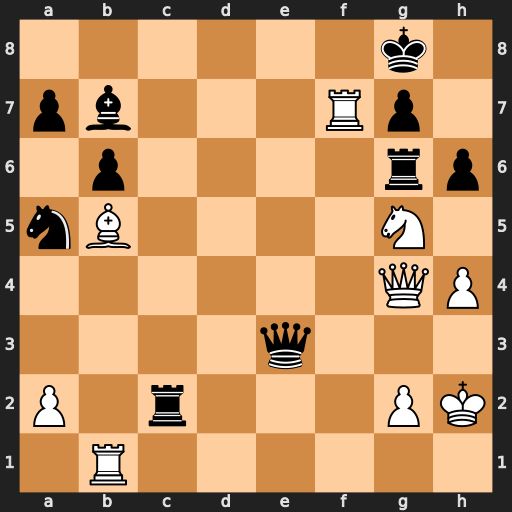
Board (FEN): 6k1/pb3Rp1/1p4rp/nB4N1/6QP/4q3/P1r3PK/1R6
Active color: w
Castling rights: -
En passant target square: -
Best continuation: Rxb7 Qe5+ Kh1 Rxg5 hxg5